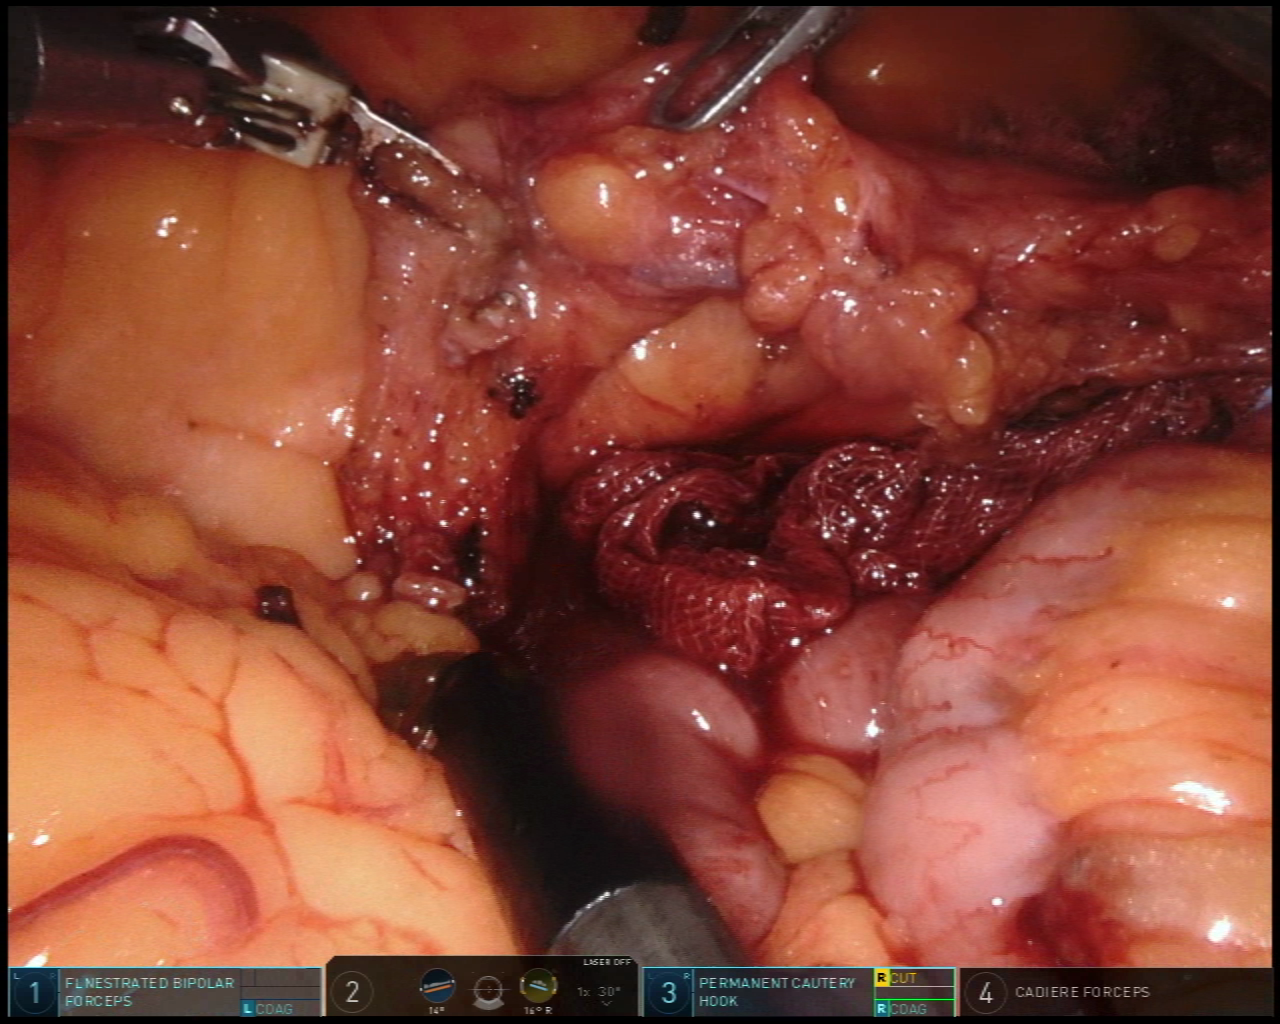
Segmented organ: intestinal_veins
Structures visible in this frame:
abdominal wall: no
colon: no
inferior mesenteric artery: no
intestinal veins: yes
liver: no
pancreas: no
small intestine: yes
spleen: no
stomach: no
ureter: no
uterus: no
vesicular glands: no